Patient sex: F
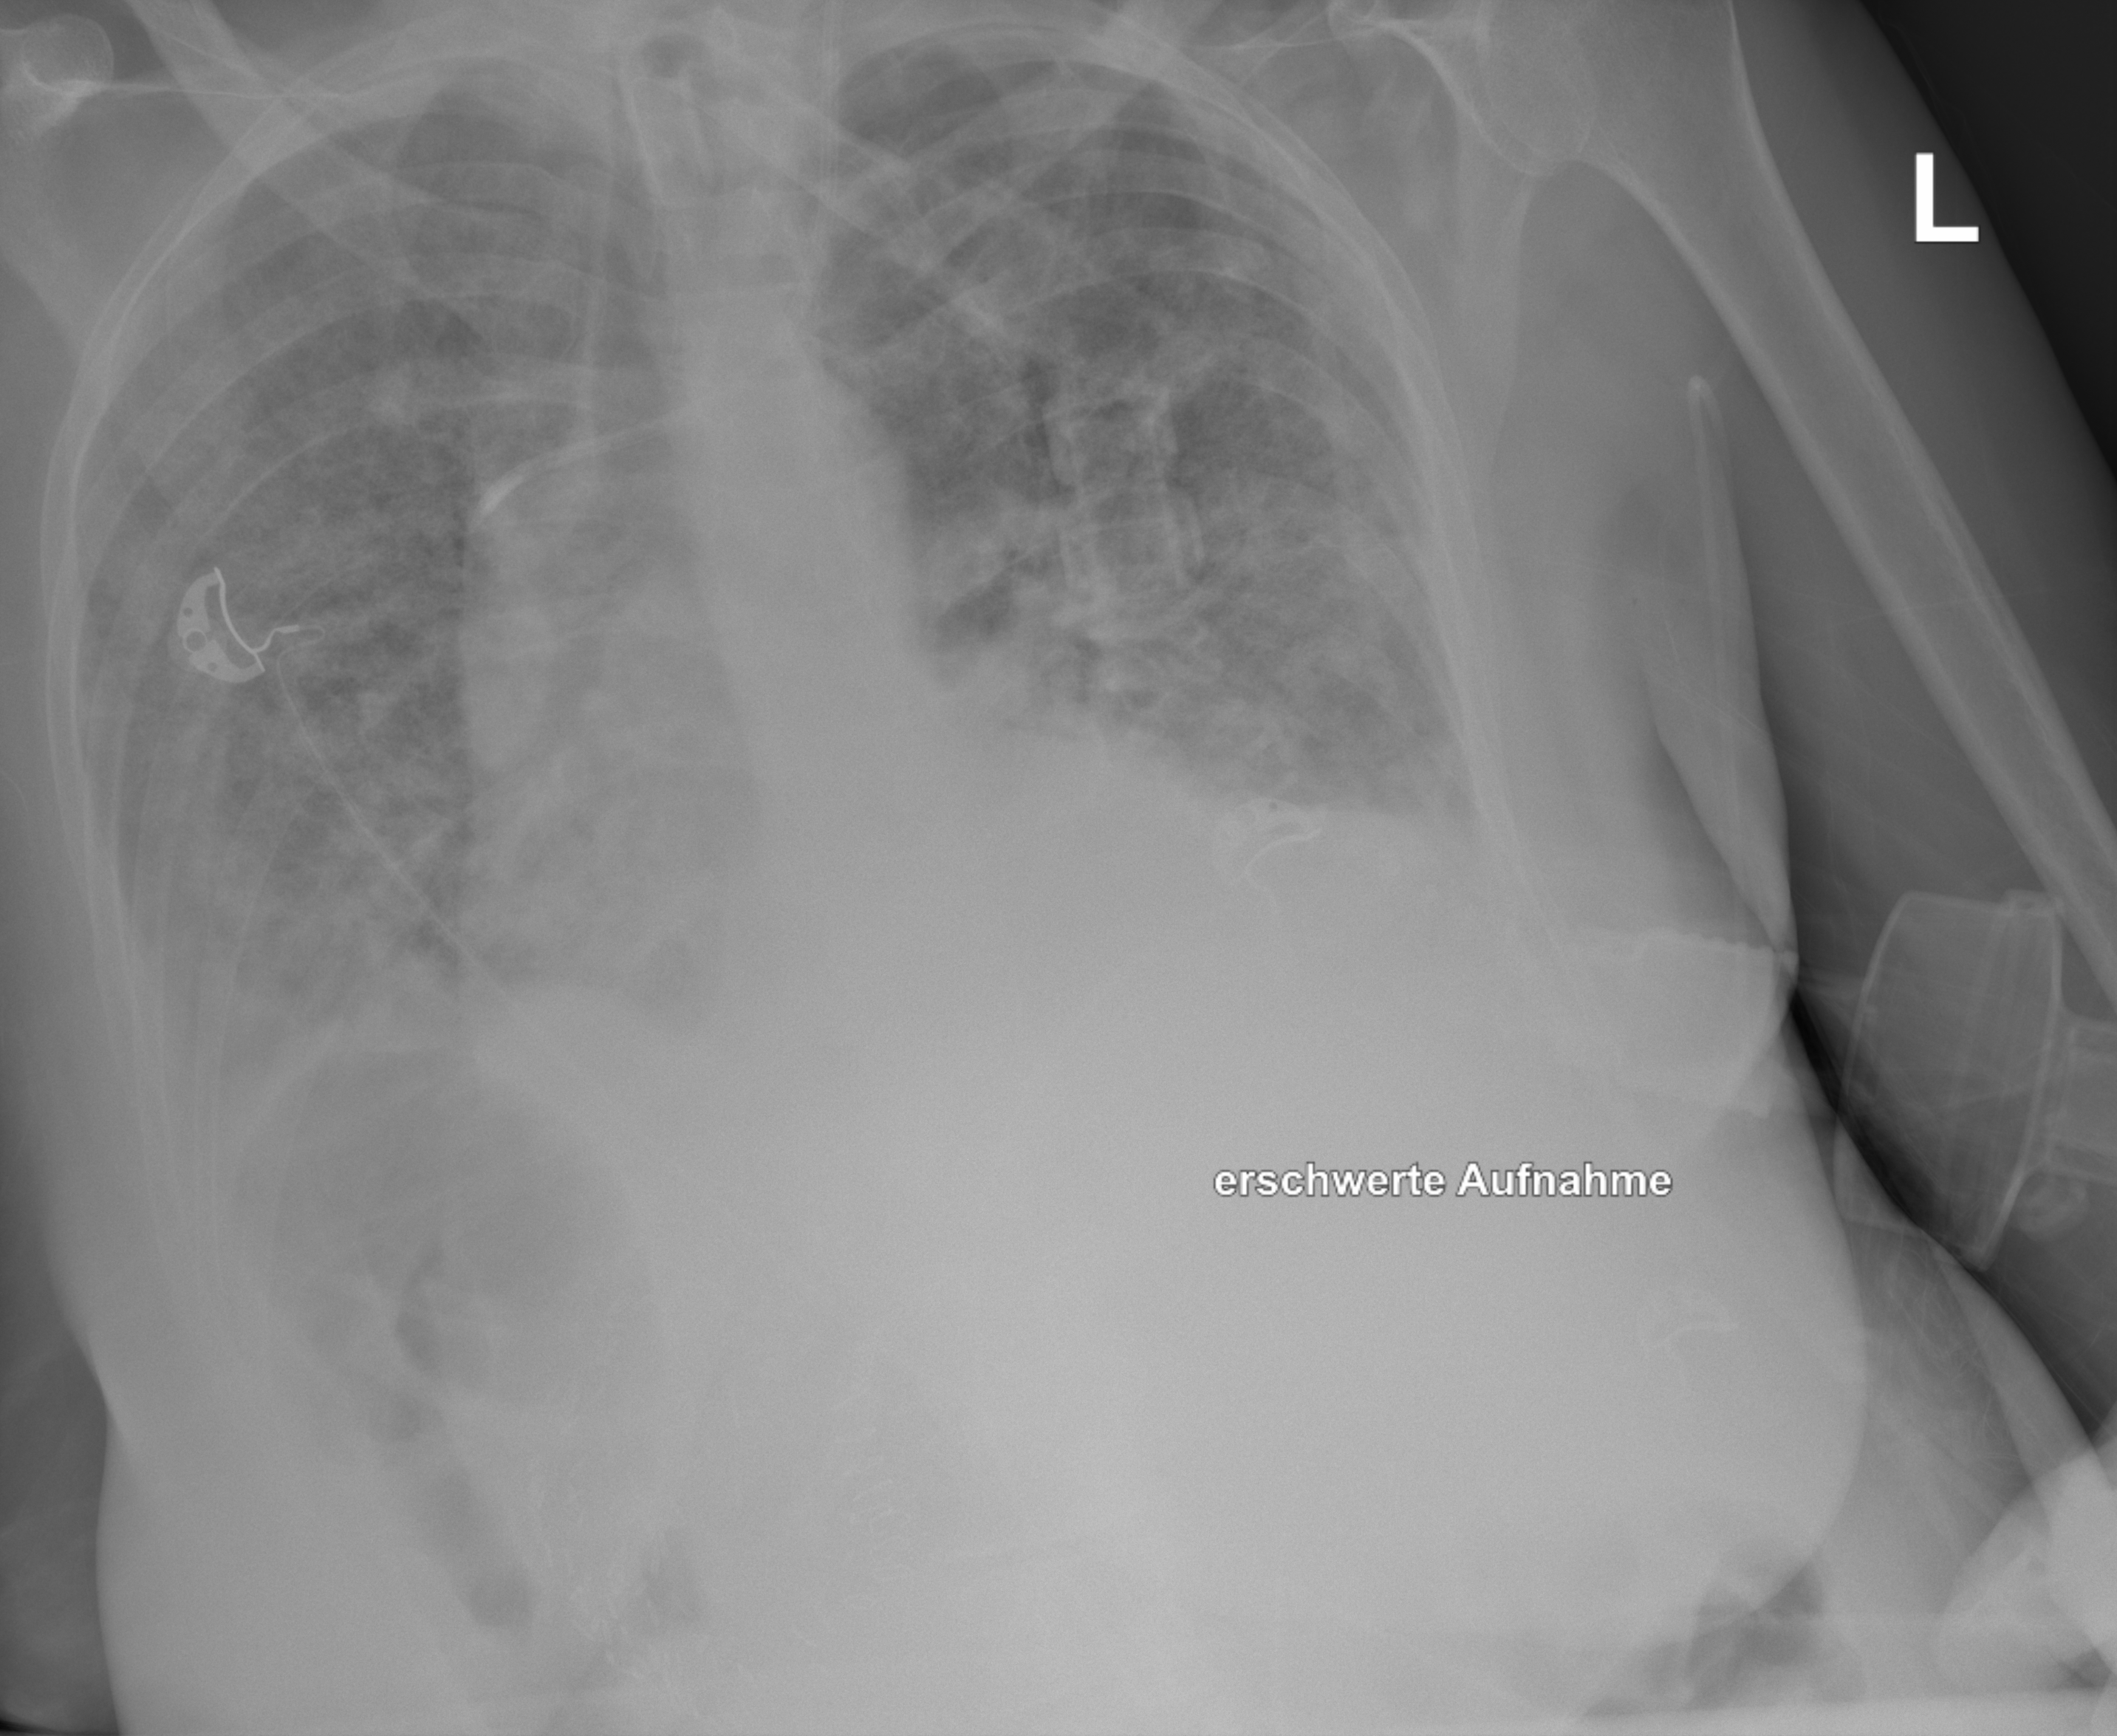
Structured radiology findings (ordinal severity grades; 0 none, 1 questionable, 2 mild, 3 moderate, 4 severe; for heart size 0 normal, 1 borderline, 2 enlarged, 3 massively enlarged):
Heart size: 2
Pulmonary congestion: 2
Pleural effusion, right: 2
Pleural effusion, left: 2
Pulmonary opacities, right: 2
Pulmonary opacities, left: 2
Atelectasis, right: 2
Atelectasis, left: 2